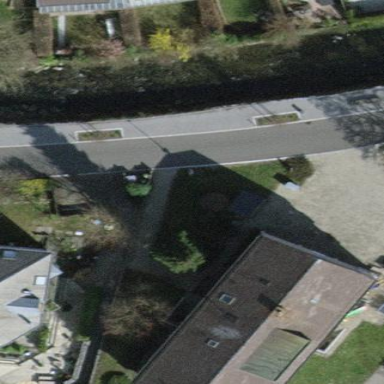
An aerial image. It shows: Detached building.